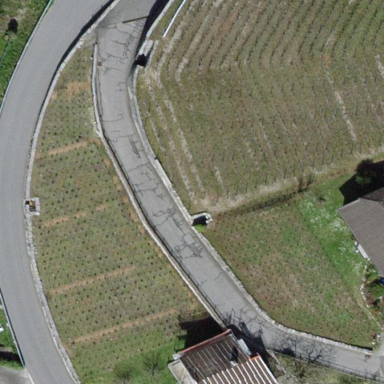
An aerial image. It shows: Vineyard.